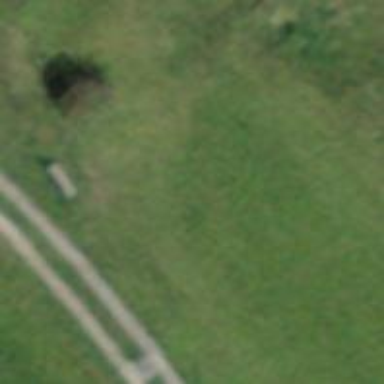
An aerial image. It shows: Bench.